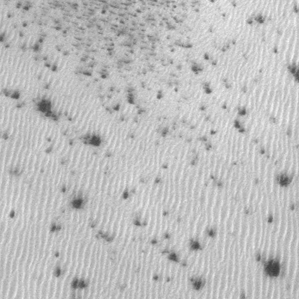
Label: frost